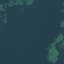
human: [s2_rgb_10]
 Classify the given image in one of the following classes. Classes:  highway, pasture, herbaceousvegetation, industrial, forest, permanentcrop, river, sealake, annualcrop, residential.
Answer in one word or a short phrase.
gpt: SeaLake